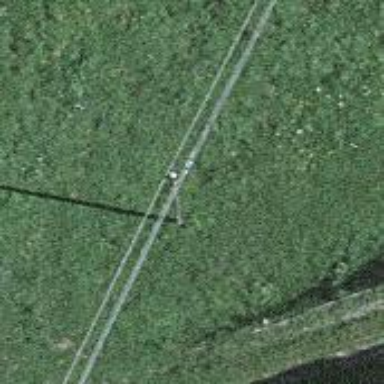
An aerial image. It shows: Minor power line.